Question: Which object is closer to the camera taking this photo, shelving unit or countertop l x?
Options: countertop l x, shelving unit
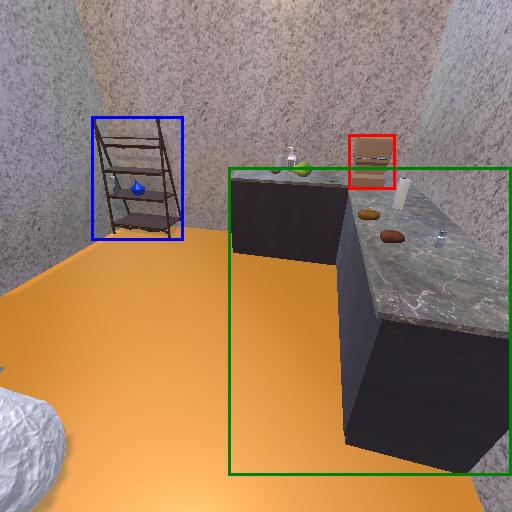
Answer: countertop l x